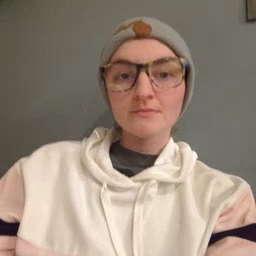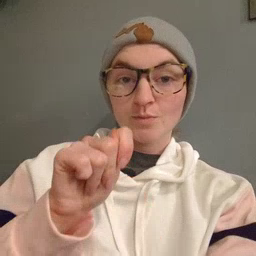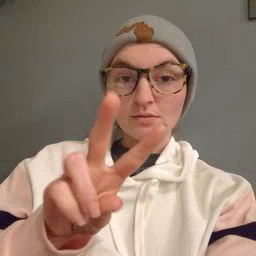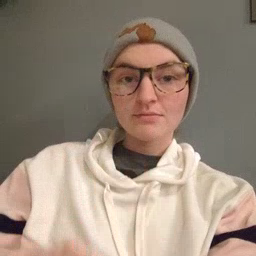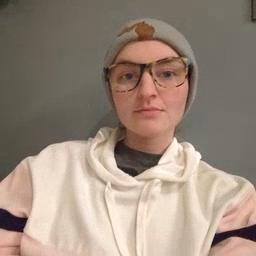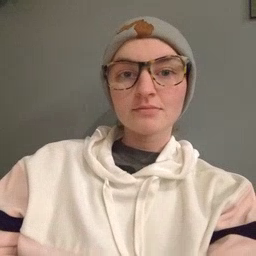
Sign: TV